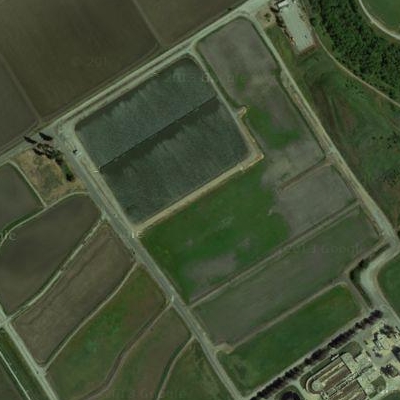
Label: Field